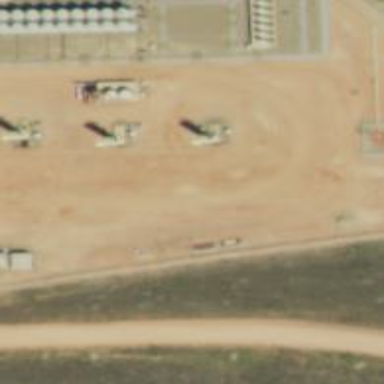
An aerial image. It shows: Petroleum well that is man-made.